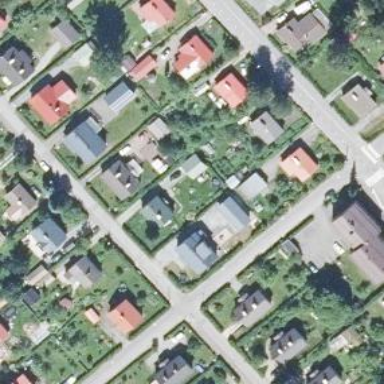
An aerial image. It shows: Residential area.